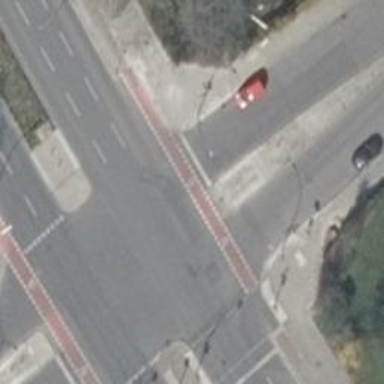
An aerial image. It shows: Unmarked footway crossing with pedestrian island.